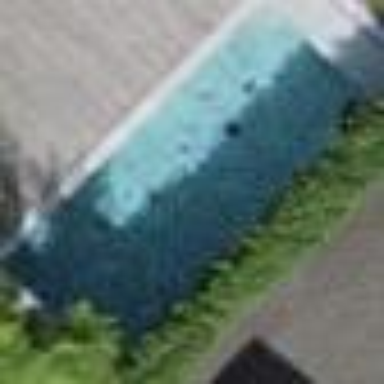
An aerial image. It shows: Outdoor swimming pool in leisure land.